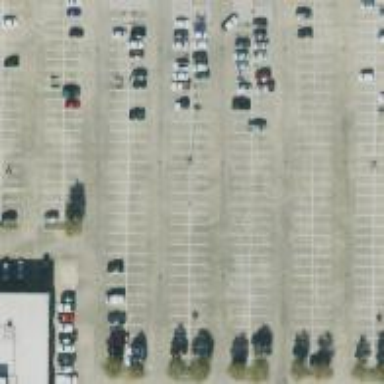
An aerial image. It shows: Parking space is available.